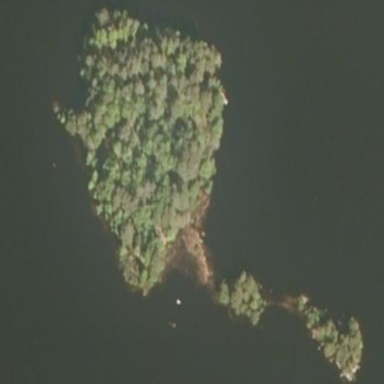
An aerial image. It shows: Island.